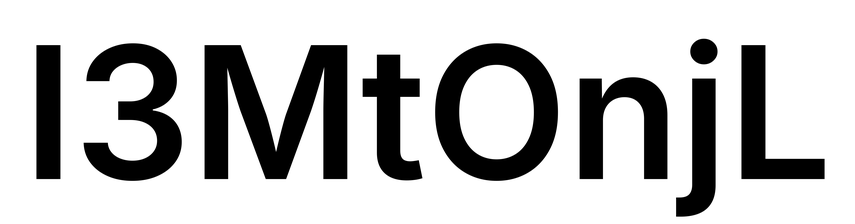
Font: Inter_SemiBold